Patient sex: M
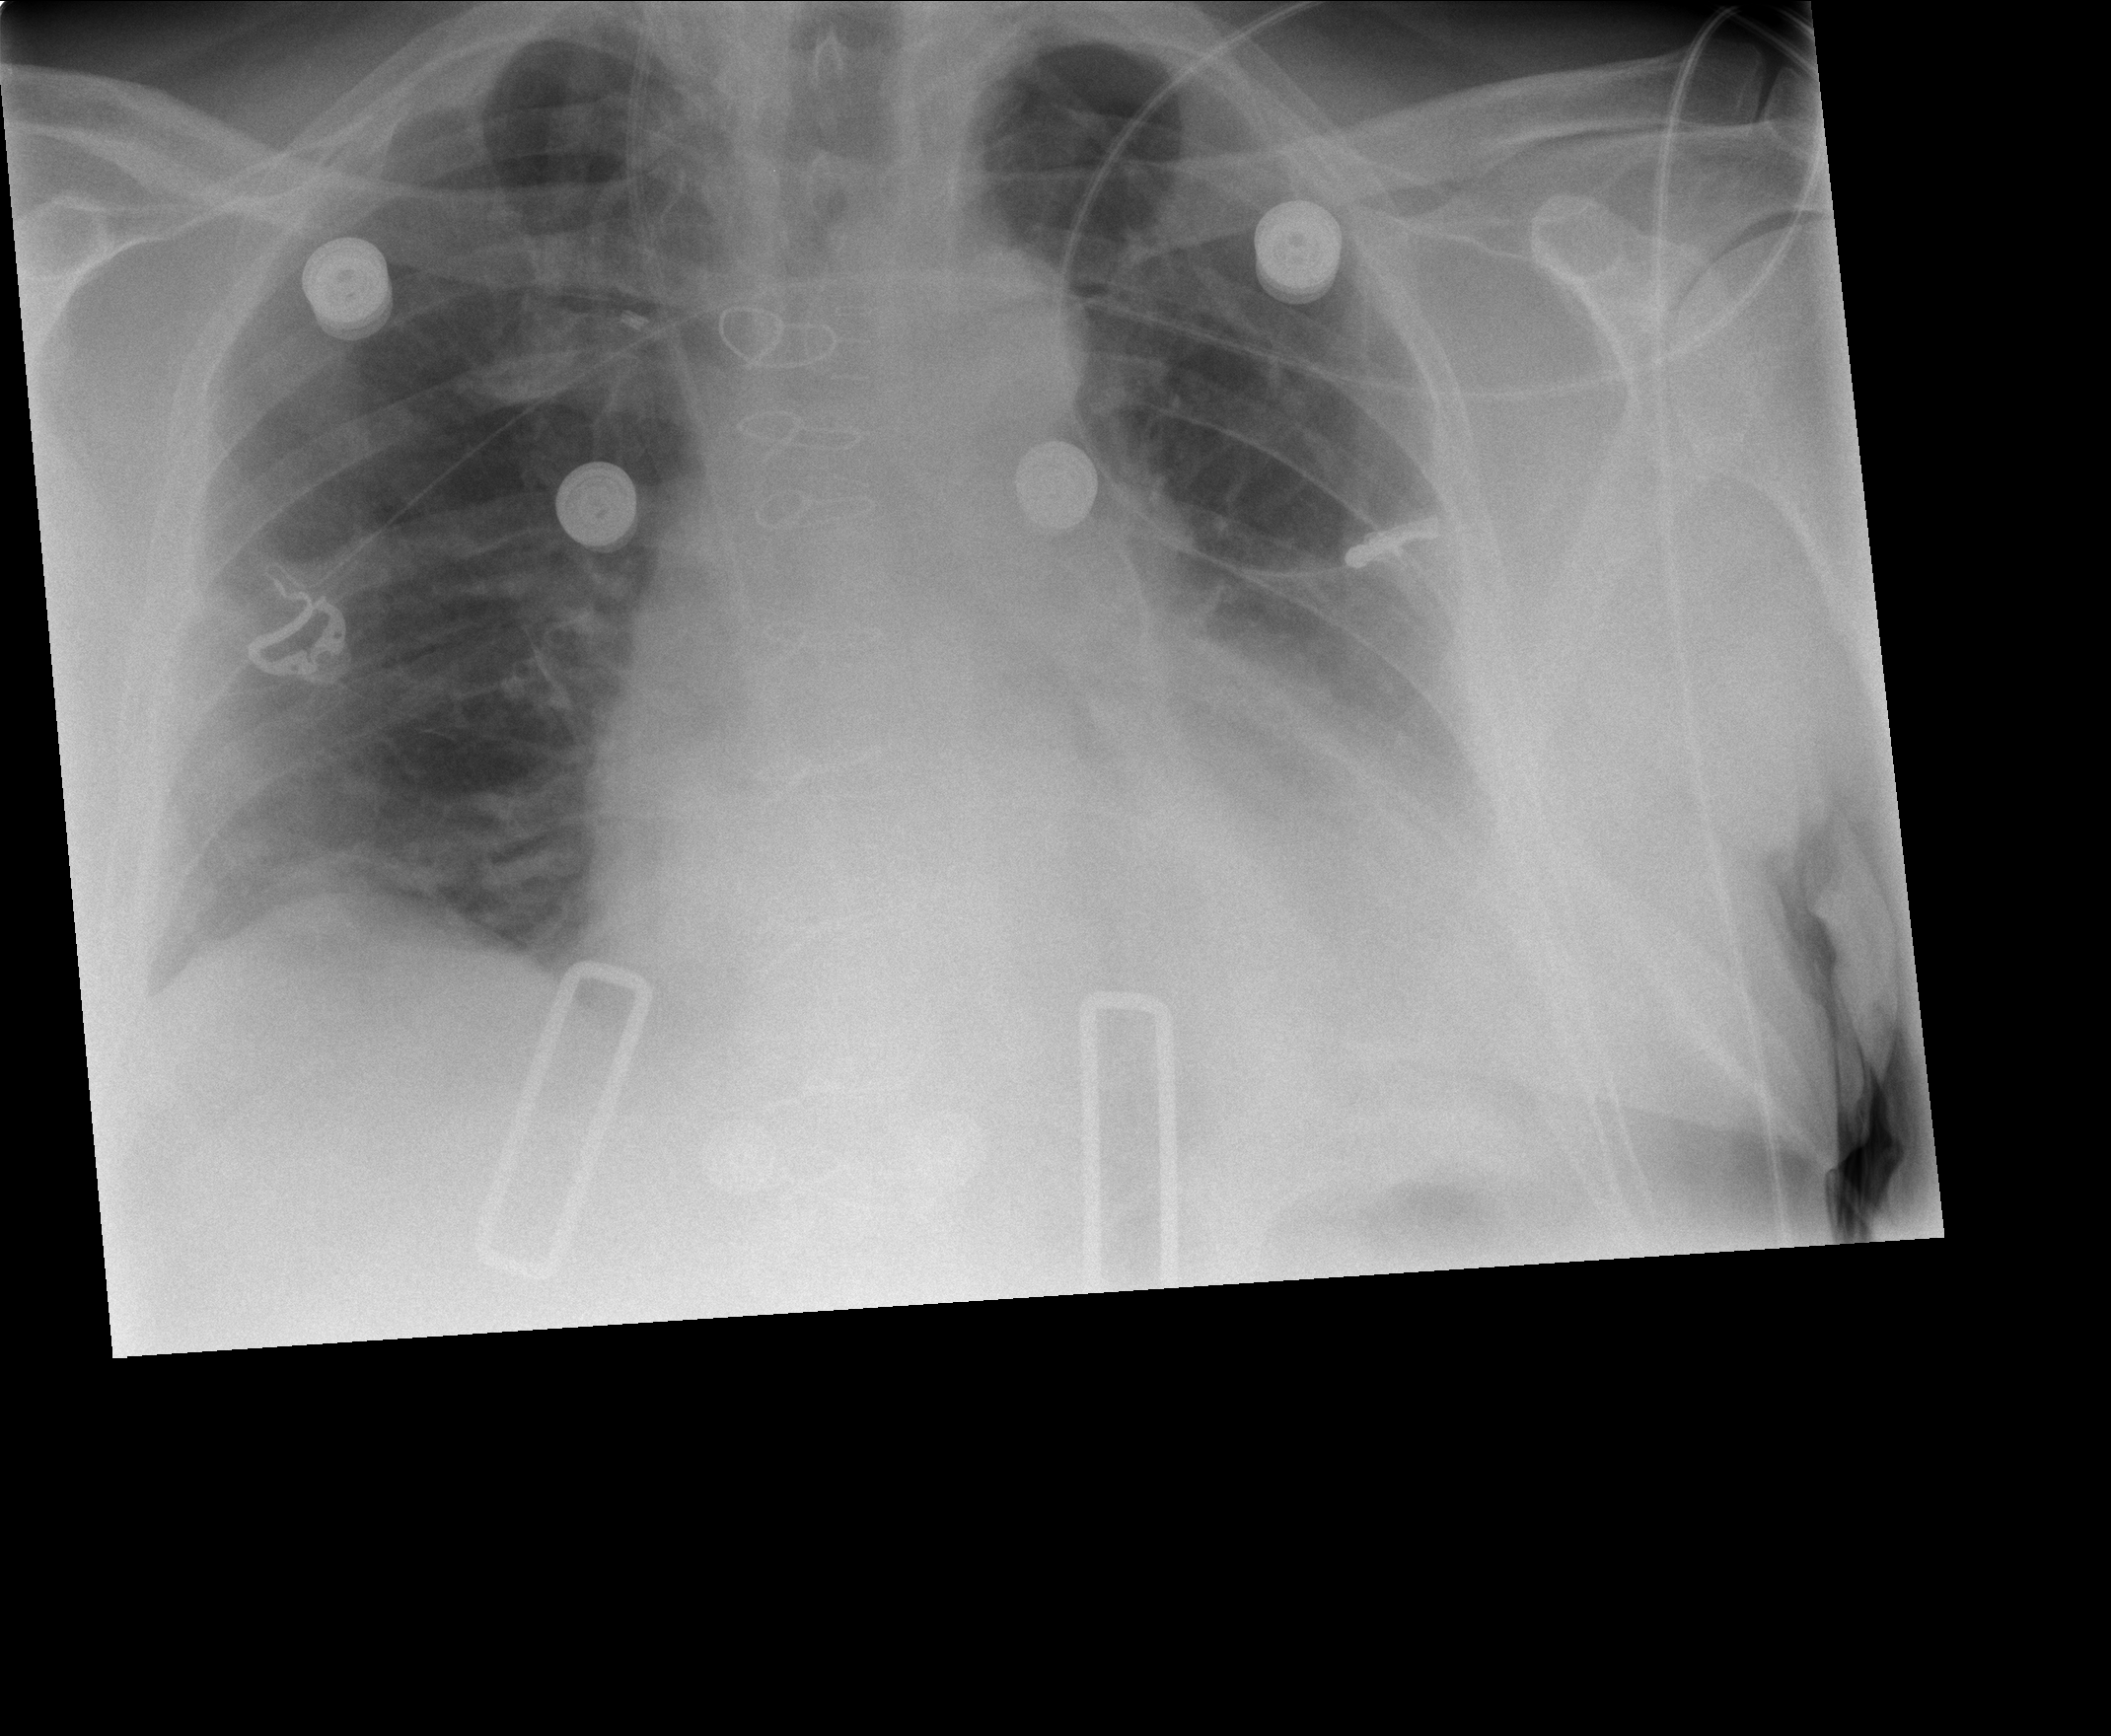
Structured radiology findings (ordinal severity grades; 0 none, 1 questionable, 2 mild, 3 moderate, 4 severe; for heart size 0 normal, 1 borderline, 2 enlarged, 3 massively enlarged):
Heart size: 2
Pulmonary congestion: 2
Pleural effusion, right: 0
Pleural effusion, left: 2
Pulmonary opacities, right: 1
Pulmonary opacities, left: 1
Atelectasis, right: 2
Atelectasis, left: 3